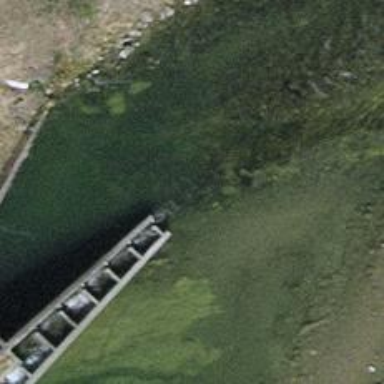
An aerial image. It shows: Fish pass along the waterway.